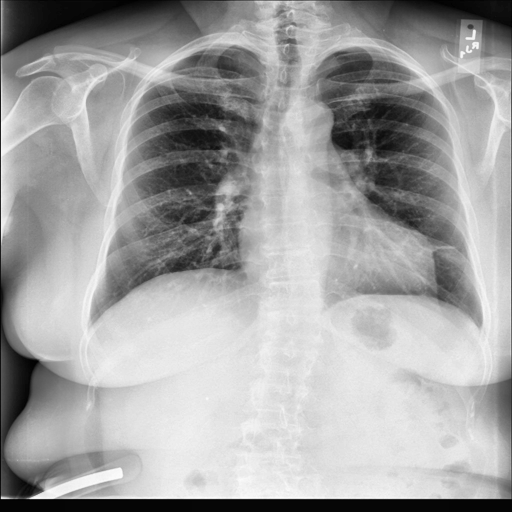
Finding: NORMAL